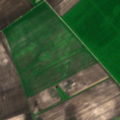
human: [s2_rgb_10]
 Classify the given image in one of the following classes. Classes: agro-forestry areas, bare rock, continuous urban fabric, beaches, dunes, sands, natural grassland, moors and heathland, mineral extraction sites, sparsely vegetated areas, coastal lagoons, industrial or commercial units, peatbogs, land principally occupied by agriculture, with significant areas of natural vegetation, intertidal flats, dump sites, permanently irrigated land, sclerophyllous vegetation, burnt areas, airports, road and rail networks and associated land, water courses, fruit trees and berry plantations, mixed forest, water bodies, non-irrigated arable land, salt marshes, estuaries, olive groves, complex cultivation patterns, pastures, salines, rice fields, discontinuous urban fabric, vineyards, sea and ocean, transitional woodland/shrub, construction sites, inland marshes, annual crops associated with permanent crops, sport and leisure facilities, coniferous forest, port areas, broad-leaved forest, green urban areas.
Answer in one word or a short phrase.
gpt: non-irrigated arable land